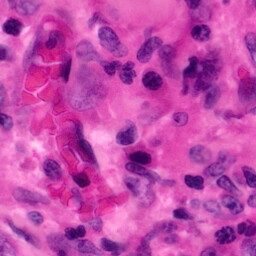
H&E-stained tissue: Pancreatic